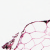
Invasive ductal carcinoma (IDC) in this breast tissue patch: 0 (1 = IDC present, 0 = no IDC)